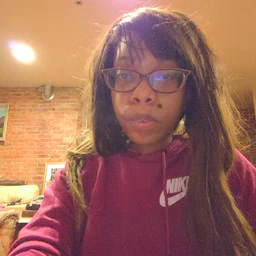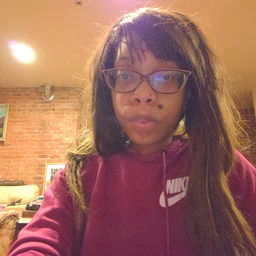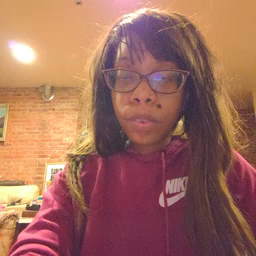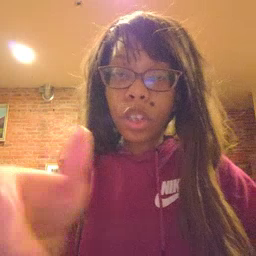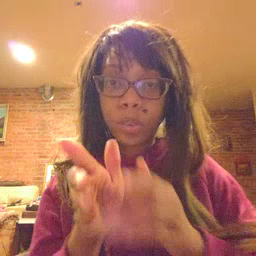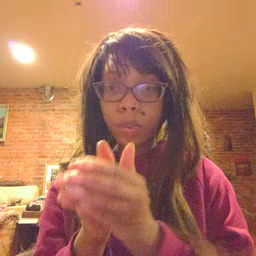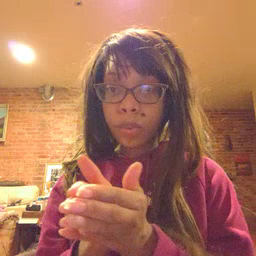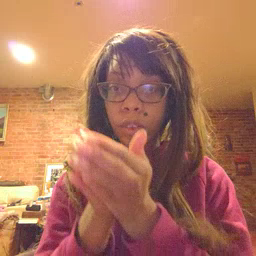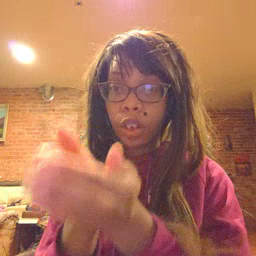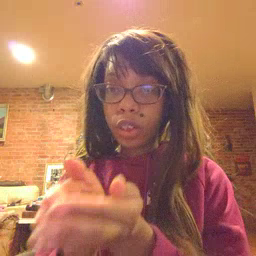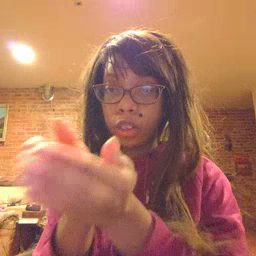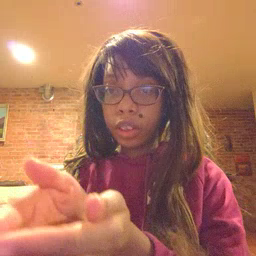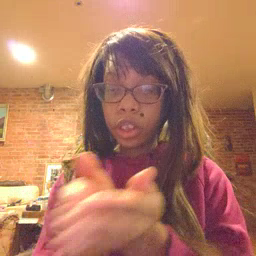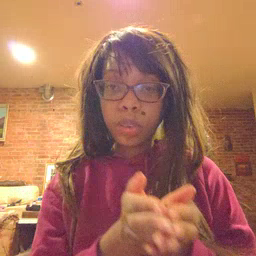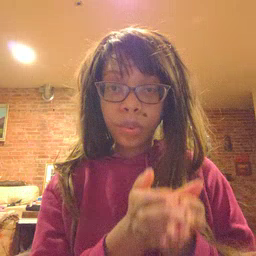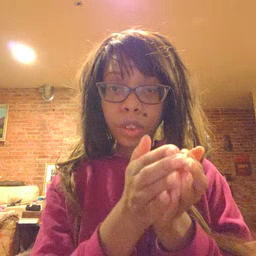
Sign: boat